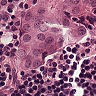
Metastatic tissue present: yes